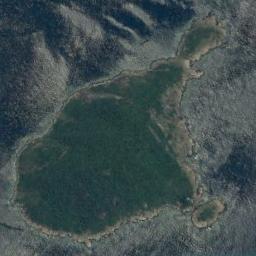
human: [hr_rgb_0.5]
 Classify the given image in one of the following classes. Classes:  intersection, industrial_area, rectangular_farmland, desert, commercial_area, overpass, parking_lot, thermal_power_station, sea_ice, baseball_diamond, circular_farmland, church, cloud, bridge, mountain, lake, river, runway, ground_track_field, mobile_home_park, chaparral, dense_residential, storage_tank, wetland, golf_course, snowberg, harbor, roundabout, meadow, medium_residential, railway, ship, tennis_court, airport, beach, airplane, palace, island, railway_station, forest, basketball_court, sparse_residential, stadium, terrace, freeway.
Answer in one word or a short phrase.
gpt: island